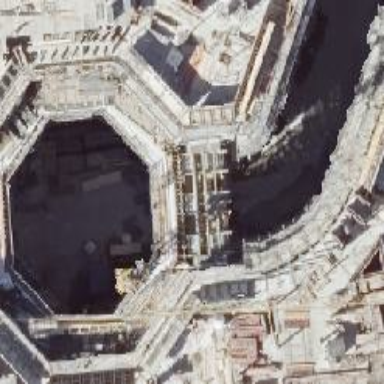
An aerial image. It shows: Building passage tunnel.